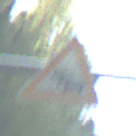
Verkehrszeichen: Stau
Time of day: MorningAfternoon
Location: Outdoor (Nature)
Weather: Clear
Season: NotSpecified
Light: Natural